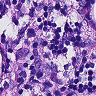
Metastatic tissue present: no